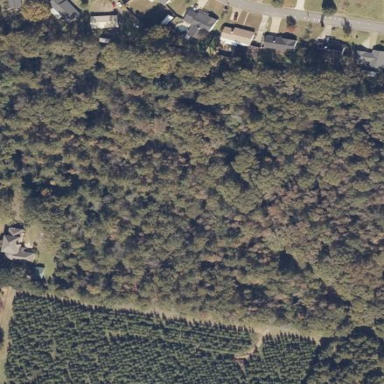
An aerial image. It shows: Forest with mixed types of leaves.